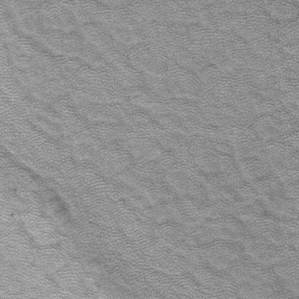
Label: frost